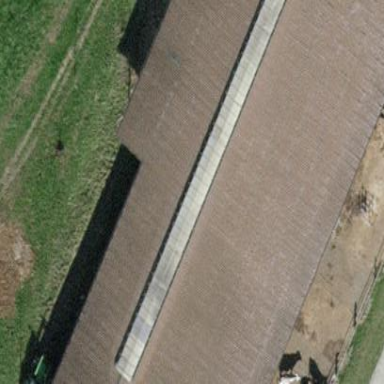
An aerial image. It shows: Farm auxiliary building with gabled roof.